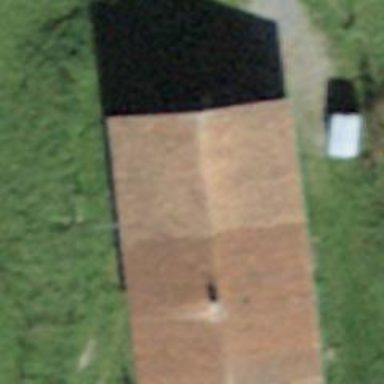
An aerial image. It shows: Farm building.